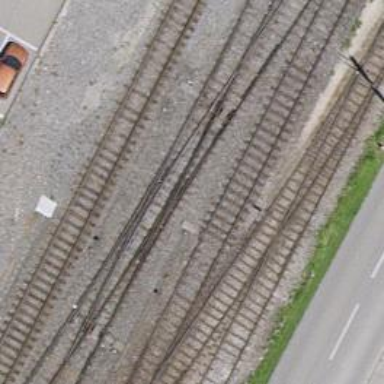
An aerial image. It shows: Railway switch.